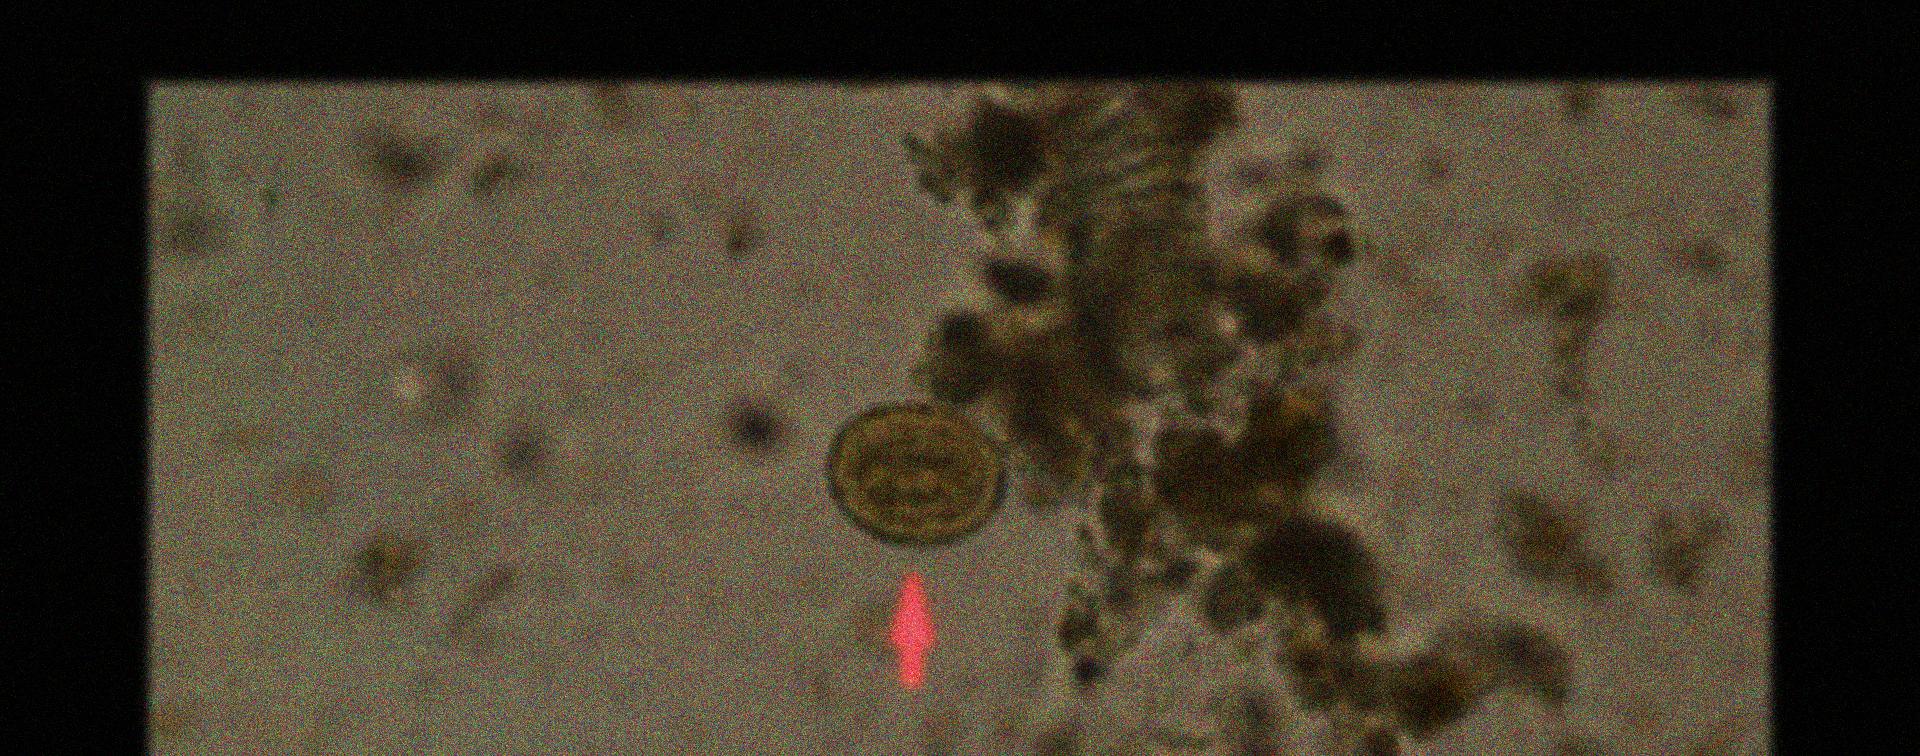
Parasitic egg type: Ascaris lumbricoides